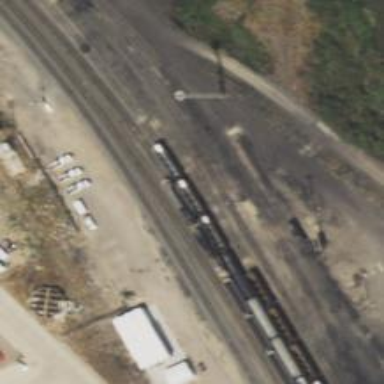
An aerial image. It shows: Railway siding with rails.